Question: I have created a function to show interstitial ad before showing another activity.
It's working but 'onAdDismissedFullScreenContent' is being called 2-3 sec lately after closing the ad. It causes previous screen to stand-by.
There's a chance to re-click the button to show the wanted Activity.
I really don't understand how to resolve this issue.

Here is my code:
'''
public class MainActivity extends AppCompatActivity {
@Override
protected void onCreate(Bundle savedInstanceState) {
super.onCreate(savedInstanceState);
setContentView(R.layout.activity_main);
Button button = findViewById(R.id.button);
button.setOnClickListener(new View.OnClickListener() {
@Override
public void onClick(View view) {
AdManager.showInterstitial(MainActivity.this, () -> {
Intent i = new Intent(MainActivity.this, MainActivity2.class);
startActivity(i);
});
}
});
AdManager.loadInterstitial(this);
}
}
'''
And this is Application Class:
'''
public class App extends Application {
private static Context mContext;
@Override
public void onCreate() {
super.onCreate();
mContext = getApplicationContext();
AdManager.Init(this);
}
public static Context getContext() {
return mContext;
}
}
'''
AdManager Class:
'''
public class AdManager {
private static InterstitialAd mInterstitialAd;
private static boolean loading, showing;
public static void Init(Context context) {
MobileAds.initialize(context, initializationStatus -> {
loadInterstitial(context);
});
}
public static void loadInterstitial(Context context) {
if (context == null)
context = App.getContext();
Context finalContext = context;
if (mInterstitialAd != null) {
Toast.makeText(context,"already loaded",Toast.LENGTH_LONG).show();
return;
}
if (loading) {
Toast.makeText(context,"already another request is processing",Toast.LENGTH_LONG).show();
return;
}
Toast.makeText(context,"requesting interstitial",Toast.LENGTH_LONG).show();
loading = true;
AdRequest adRequest = new AdRequest.Builder().build();
InterstitialAd.load(context, "Interstial Ad Unit ID", adRequest, new InterstitialAdLoadCallback() {
@Override
public void onAdLoaded(@NonNull InterstitialAd interstitialAd) {
mInterstitialAd = interstitialAd;
Toast.makeText(finalContext,"ad loaded",Toast.LENGTH_LONG).show();
loading = false;
}
@Override
public void onAdFailedToLoad(@NonNull LoadAdError loadAdError) {
mInterstitialAd = null;
loading = false;
Toast.makeText(finalContext,"ad failed to load",Toast.LENGTH_LONG).show();
}
});
}
public static void showInterstitial(Activity activity, @NonNull AdListener listener) {
if (showing) {
Toast.makeText(activity,"already showing",Toast.LENGTH_LONG).show();
listener.onCompleted();
return;
}
if (mInterstitialAd != null) {
showNow(activity, listener);
} else {
Toast.makeText(activity,"mInterstitialAd is null",Toast.LENGTH_LONG).show();
listener.onCompleted();
loadInterstitial(activity.getApplicationContext());
}
}
private static void showNow(Activity activity, AdListener listener) {
if (mInterstitialAd != null && !showing) {
showing = true;
mInterstitialAd.setFullScreenContentCallback(new FullScreenContentCallback() {
@Override
public void onAdDismissedFullScreenContent() {
Toast.makeText(activity,"Ad dismissed",Toast.LENGTH_LONG).show();
mInterstitialAd = null;
listener.onCompleted();
showing = false;
// times to load an new interstitial ad content
loadInterstitial(activity.getApplicationContext());
}
@Override
public void onAdFailedToShowFullScreenContent(@NonNull AdError adError) {
Toast.makeText(activity,"AdFailedToShowFullScreenContent",Toast.LENGTH_LONG).show();
mInterstitialAd = null;
listener.onCompleted();
showing = false;
// times to load an new interstitial ad content
loadInterstitial(activity.getApplicationContext());
}
});
// Now show the ad
Toast.makeText(activity,"call to show ad",Toast.LENGTH_LONG).show();
mInterstitialAd.show(activity);
} else {
Toast.makeText(activity,"either mInterstitialAd is null or ad already is showing",Toast.LENGTH_LONG).show();
listener.onCompleted();
}
}
public interface AdListener {
void onCompleted();
}
}
'''
Please help.
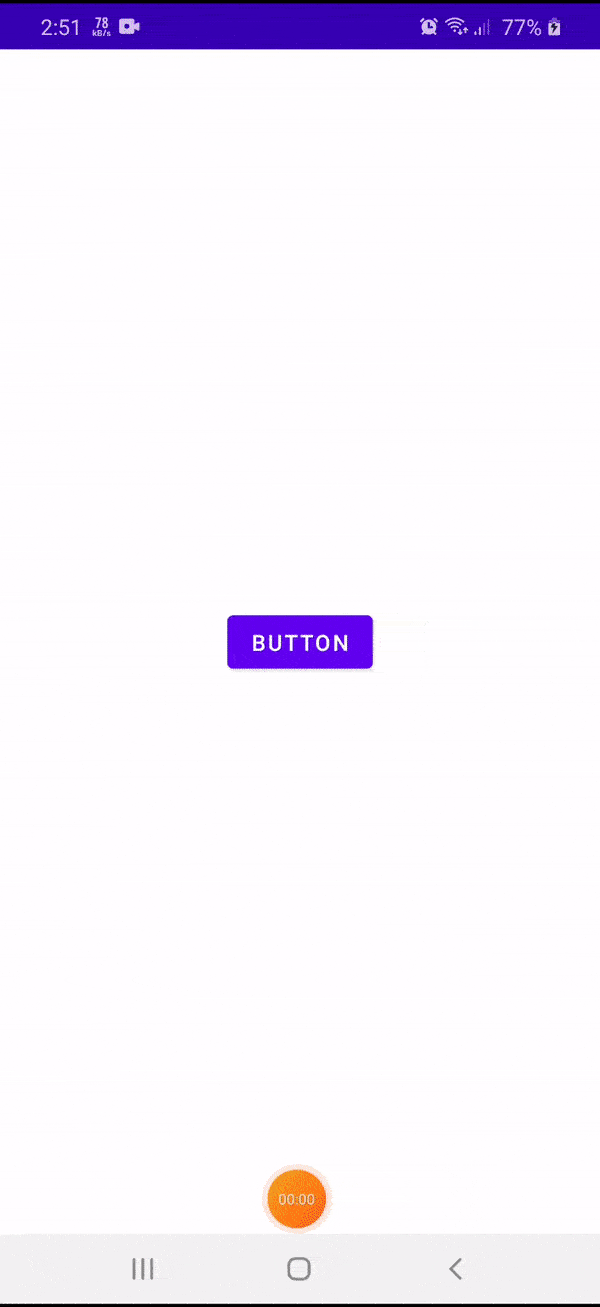
Answer: ### The delay problem
---
You can't really help it. The problem is from the admob. This will happen. But, to know more about it, we can post an issue abt that on the Google Issue Tracker.
### The button problem
---
I dont think this is any hard task. Just follow the steps:
1. Create a ProgressBar in your xml layout on top of the button and set its visibility to gone
2. When the button is click and the ad is shown, you can set the button to invisible and the progress bar can be set to invisible.
3. Then after a delay, the other activity opens without any harm to the activity from NullPointerException